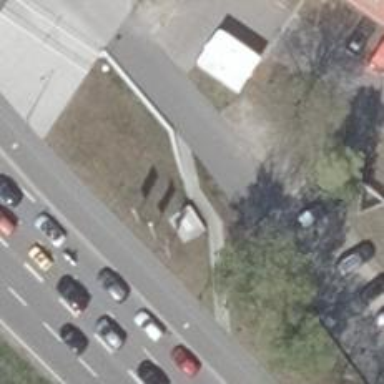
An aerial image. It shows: Footway.